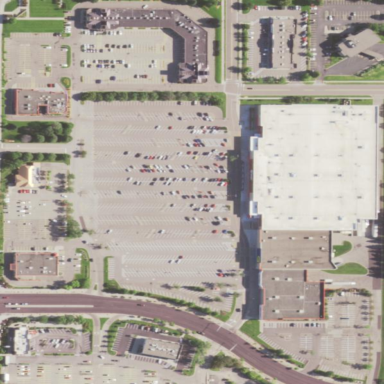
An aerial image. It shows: Retail area.